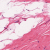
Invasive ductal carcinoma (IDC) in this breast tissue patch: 0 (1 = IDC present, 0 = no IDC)